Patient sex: M
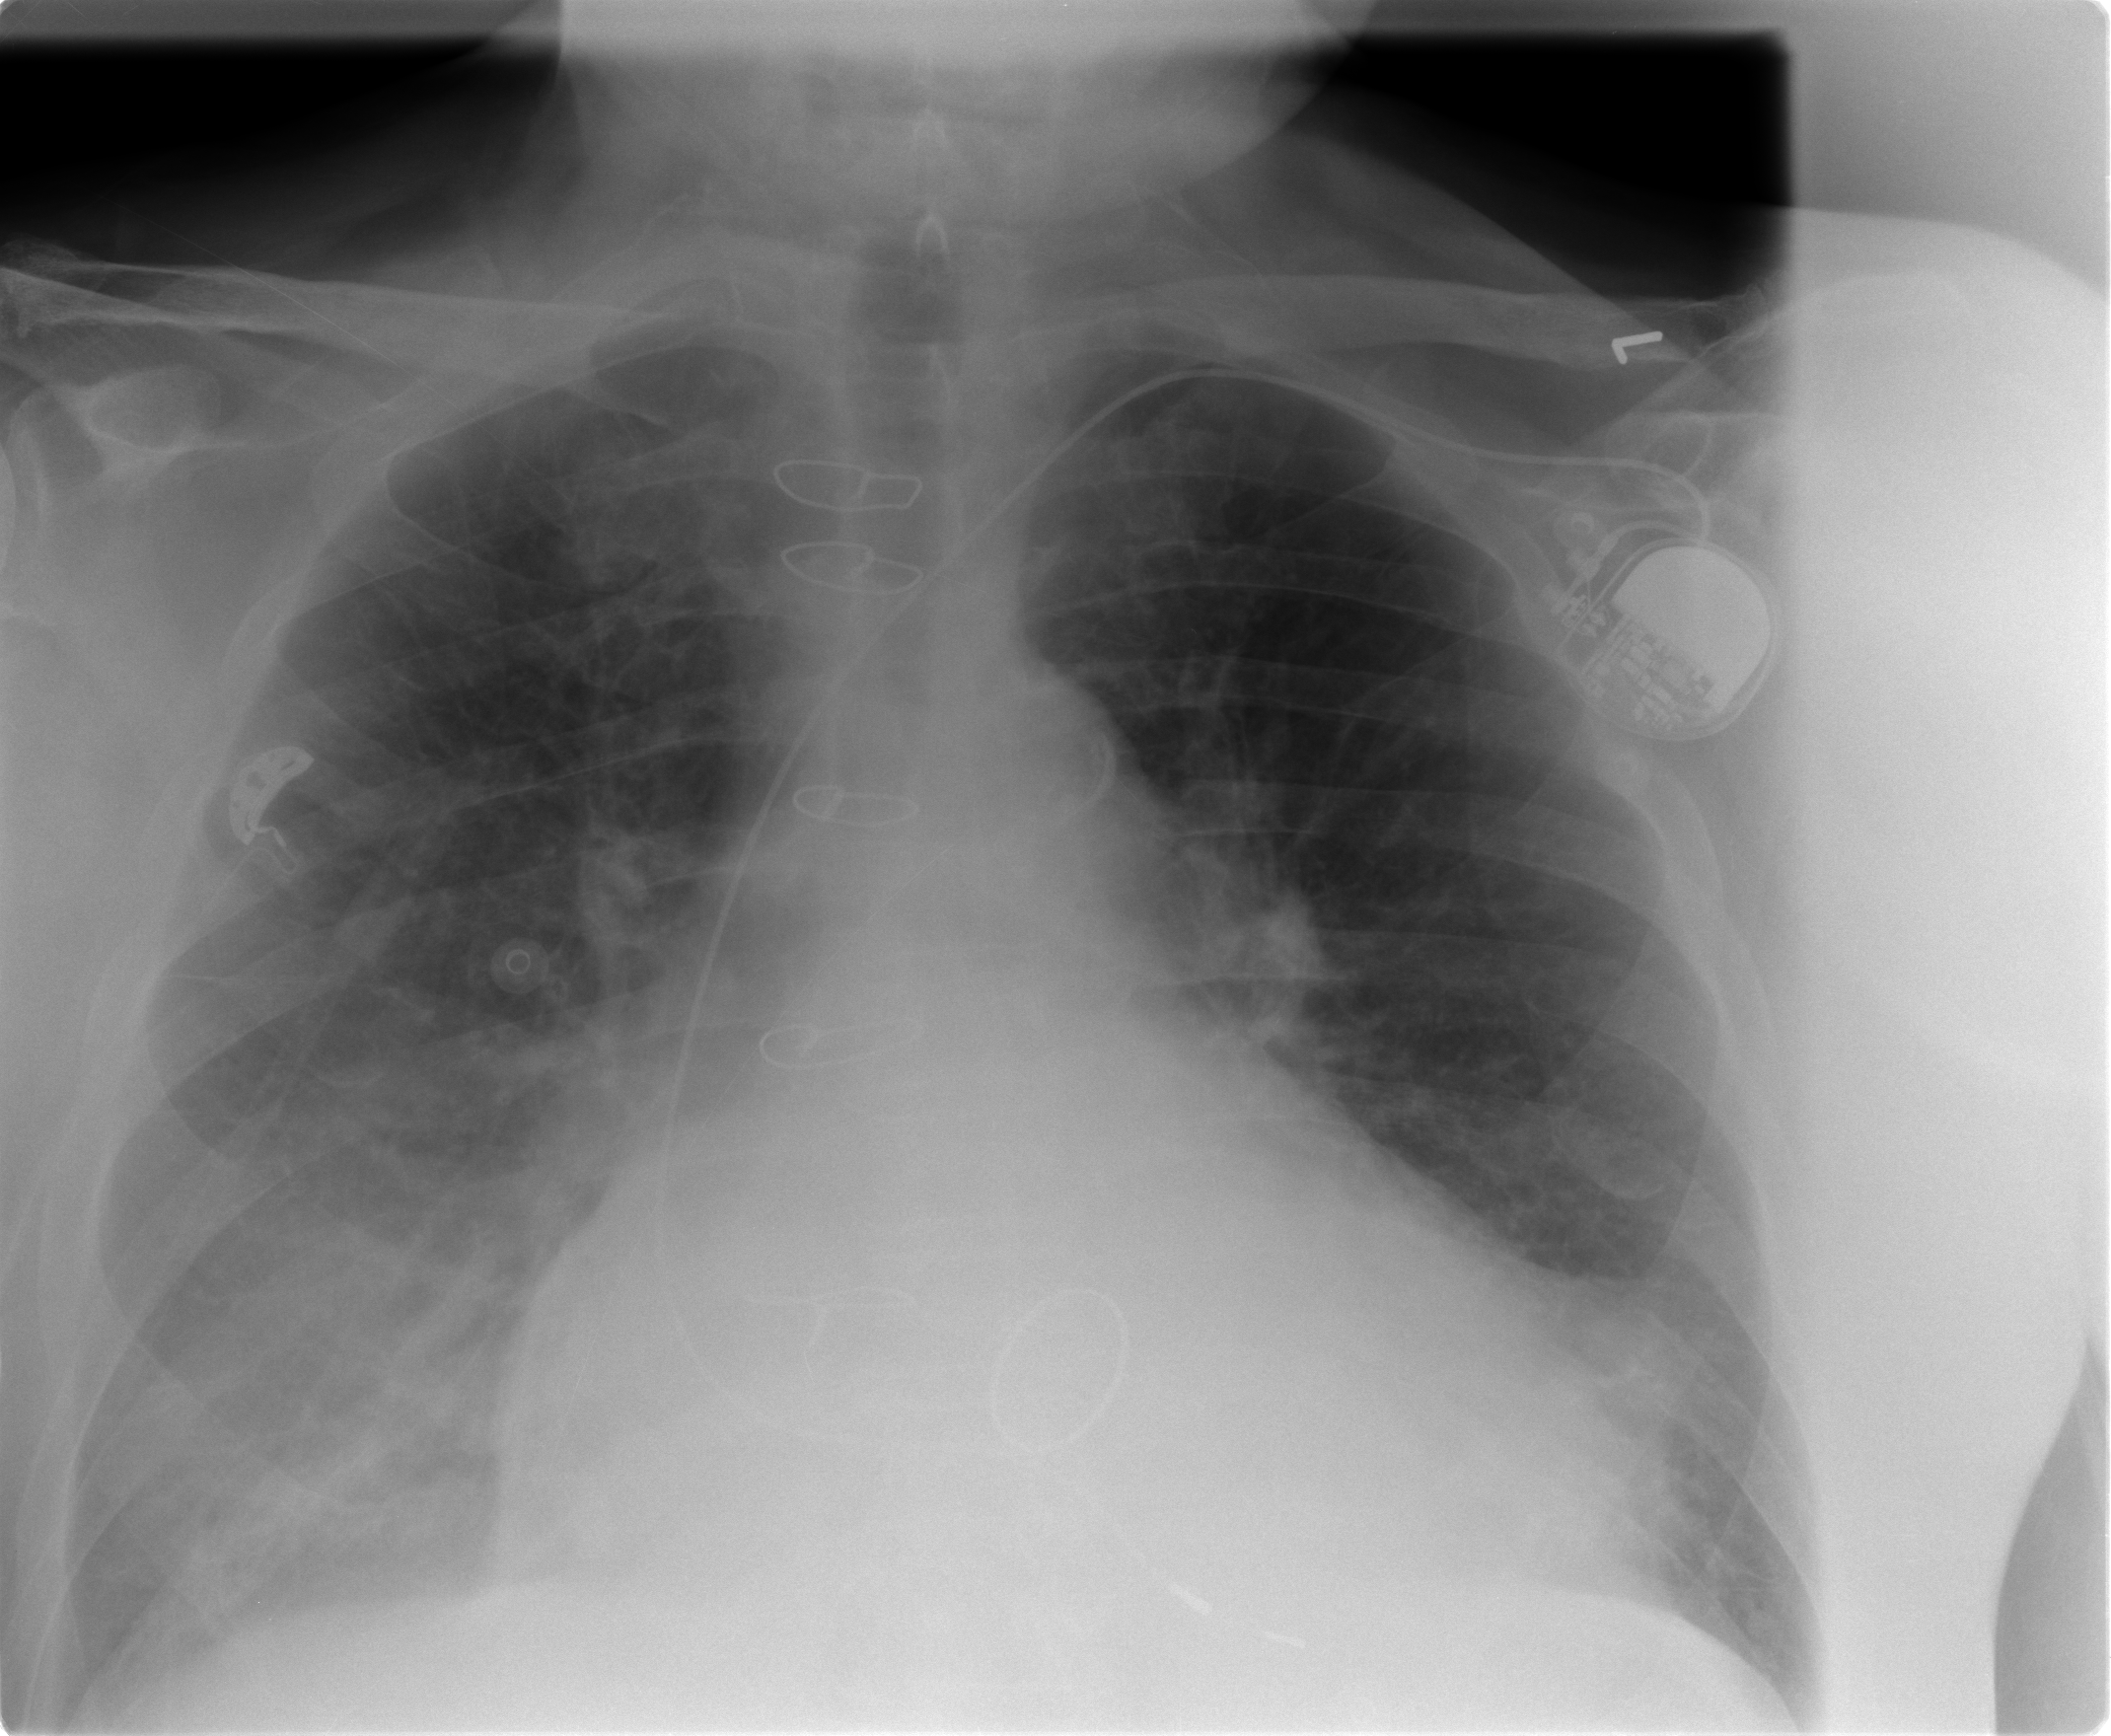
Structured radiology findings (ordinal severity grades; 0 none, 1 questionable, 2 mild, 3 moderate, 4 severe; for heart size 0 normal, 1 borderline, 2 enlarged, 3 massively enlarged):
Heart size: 3
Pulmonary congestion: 1
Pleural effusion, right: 2
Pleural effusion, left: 0
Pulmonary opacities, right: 1
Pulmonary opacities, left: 0
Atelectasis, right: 2
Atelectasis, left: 0